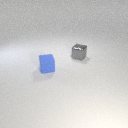
small blue rubber cube in front of small gray metal cube